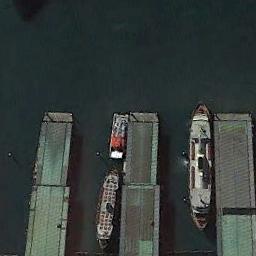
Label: ship